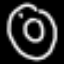
Label: donut